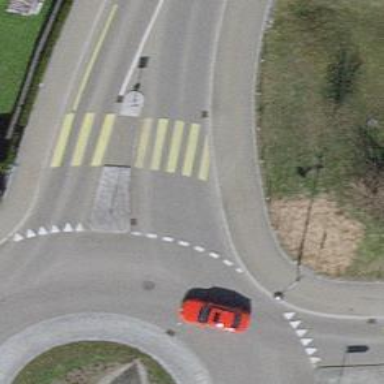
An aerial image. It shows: Uncontrolled zebra crossing with marked island on the road.